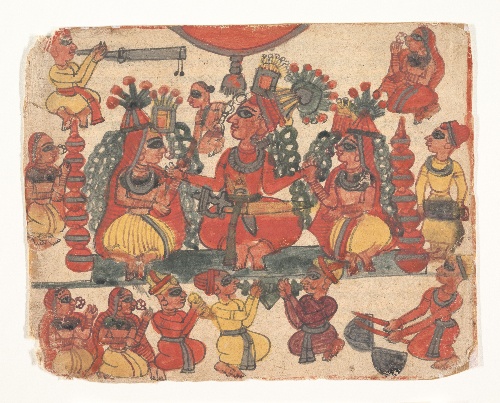
Date: mid-18th century
Object type: Folio
Classification: Paintings
Medium: Ink and opaque watercolor on paper
Culture: India (Central)
Dimensions: 7 3/4 x 9 3/4 in. (19.7 x 24.8 cm)
Department: Asian Art
Credit line: Gift of Daniel J. Slott, 1977
Accession year: 1977
Repository: Metropolitan Museum of Art, New York, NY
Tags: Musical Instruments|Men|Women|Weddings